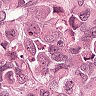
Metastatic tissue present: yes